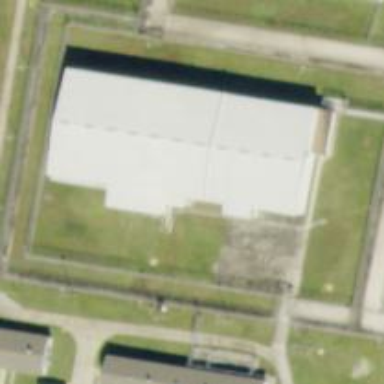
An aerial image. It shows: Prison building.